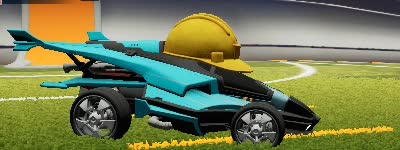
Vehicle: aftershock